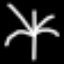
Label: palm tree